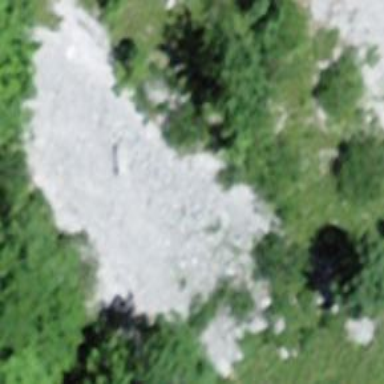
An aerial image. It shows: Scree landscape.